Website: macys
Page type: billing-address
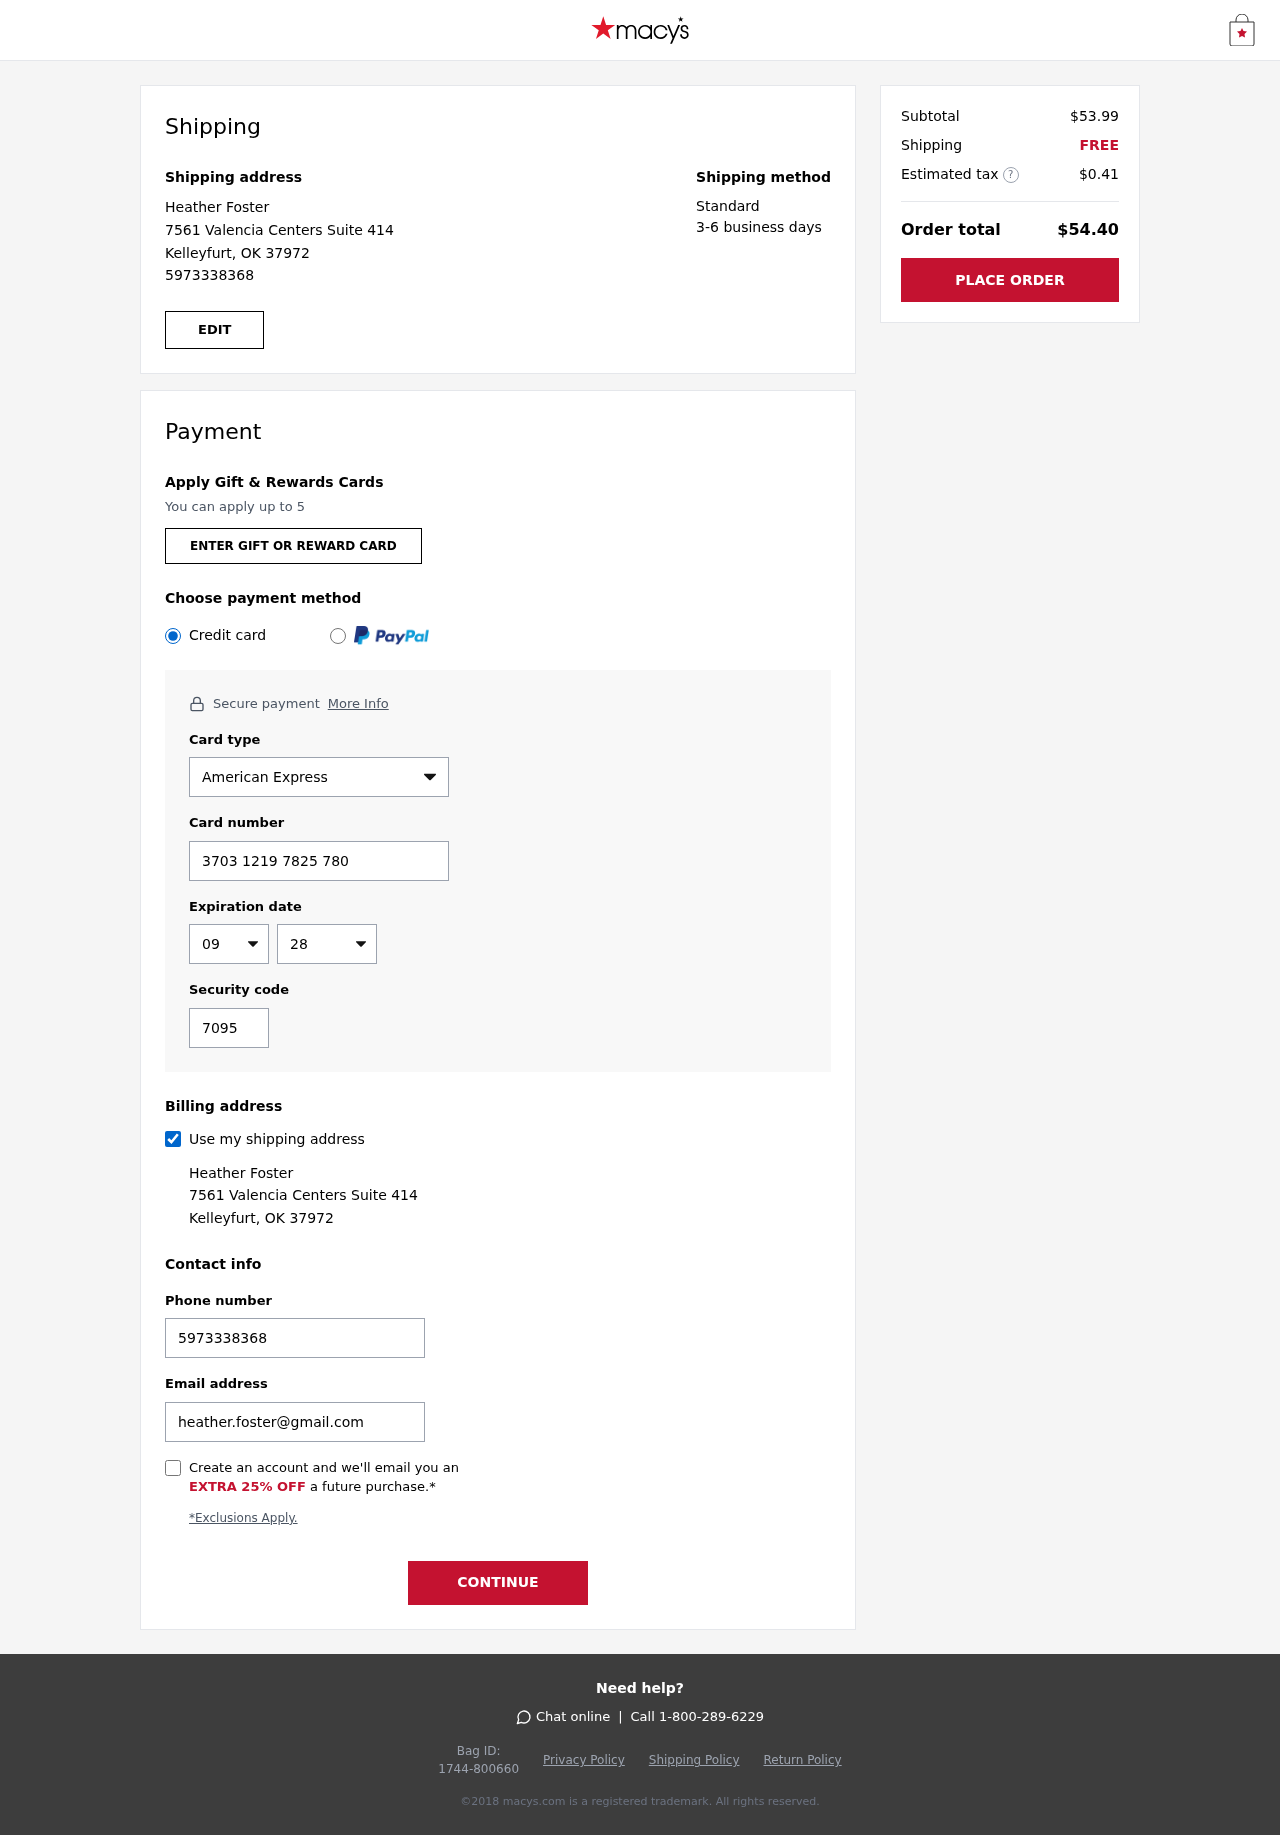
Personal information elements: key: PII_CARD_CVV
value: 7095
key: PII_CARD_EXPIRY_MONTH
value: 09
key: PII_CARD_EXPIRY_YEAR
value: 28
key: PII_CARD_NUMBER
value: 3703 1219 7825 780
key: PII_CARD_TYPE
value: American Express
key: PII_EMAIL
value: heather.foster@gmail.com
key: PII_FULLNAME
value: Heather Foster
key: PII_PHONE
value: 5973338368
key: PII_STREET
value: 7561 Valencia Centers Suite 414
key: PII_CITY_STATE_ZIP
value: Kelleyfurt, OK 37972
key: PII_FIRSTNAME
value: Heather
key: PII_LASTNAME
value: Foster
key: PII_FULLNAME2
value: Heather Foster
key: PII_FULLNAME3
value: Heather Foster
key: PII_FIRSTNAME2
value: Heather
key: PII_FIRSTNAME3
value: Heather
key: PII_LASTNAME2
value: Foster
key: PII_LASTNAME3
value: Foster
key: PII_FIRSTNAME_DERIVED
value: Heather
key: PII_LASTNAME_DERIVED
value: Foster
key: PII_FULLNAME_DERIVED
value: Heather Foster
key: PII_NAME_FULL_DERIVED
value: Heather Foster
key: PII_STREET2
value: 7561 Valencia Centers Suite 414
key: PII_PHONE2
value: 5973338368
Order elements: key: ORDER_SUBTOTAL
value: $53.99
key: ORDER_SHIPPING_COST
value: FREE
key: ORDER_TAX
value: $0.41
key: ORDER_TOTAL
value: $54.40